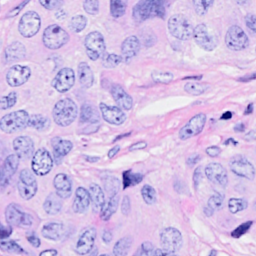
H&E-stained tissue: Breast